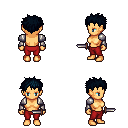
a pixel art fantasy rpg character, female body template, human, tanned skin, steel arm armor, red pants, raven bedhead hairstyle, dagger, four views (front, back, left, right), 2x2 character sprite sheet, small pixel art, hard edges, no anti-aliasing